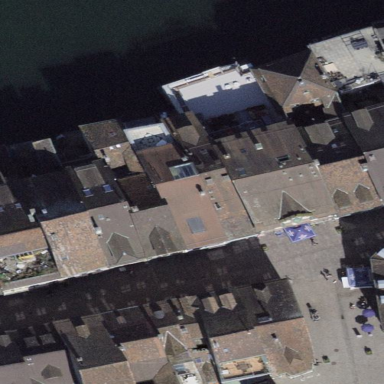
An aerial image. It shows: Building with tile roof.